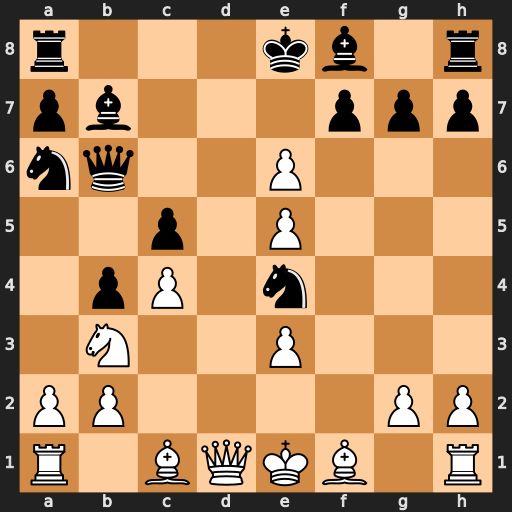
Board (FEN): r3kb1r/pb3ppp/nq2P3/2p1P3/1pP1n3/1N2P3/PP4PP/R1BQKB1R
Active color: w
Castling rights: KQkq
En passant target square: -
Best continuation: Qd7#